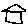
Label: house